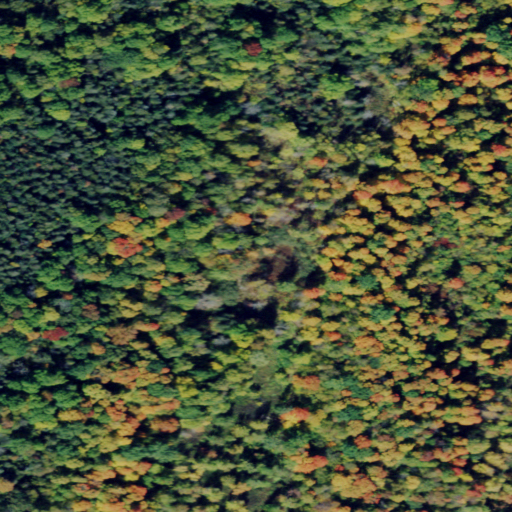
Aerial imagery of island in New York named Big Island containing deciduous forest, woody wetlands, evergreen forest, and mixed forest